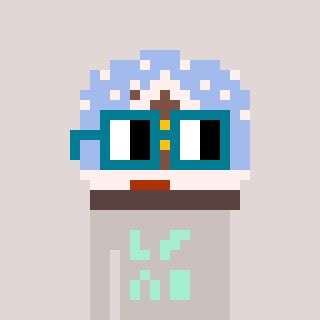
a pixel art character with square dark green glasses, a snow globe-shaped head and a foggrey-colored body on a warm background